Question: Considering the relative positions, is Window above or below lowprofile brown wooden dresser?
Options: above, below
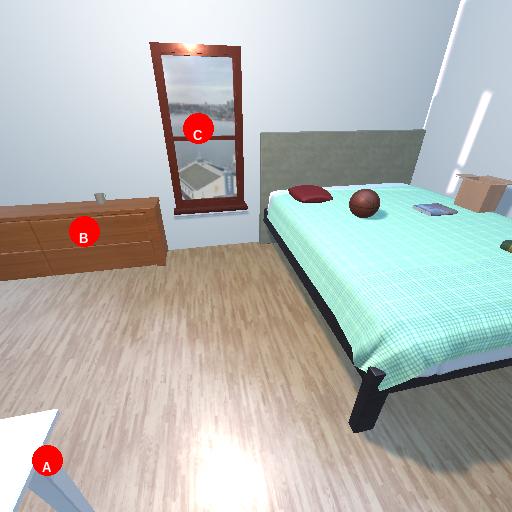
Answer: above